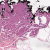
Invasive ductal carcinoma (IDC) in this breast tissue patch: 0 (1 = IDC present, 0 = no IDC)